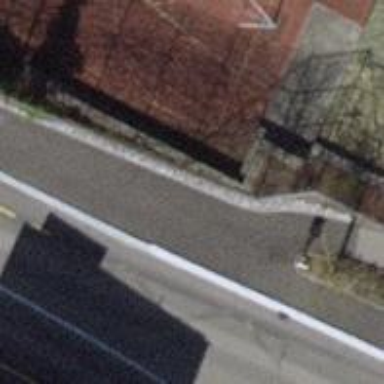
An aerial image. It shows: Bus stop with platform for public transport.